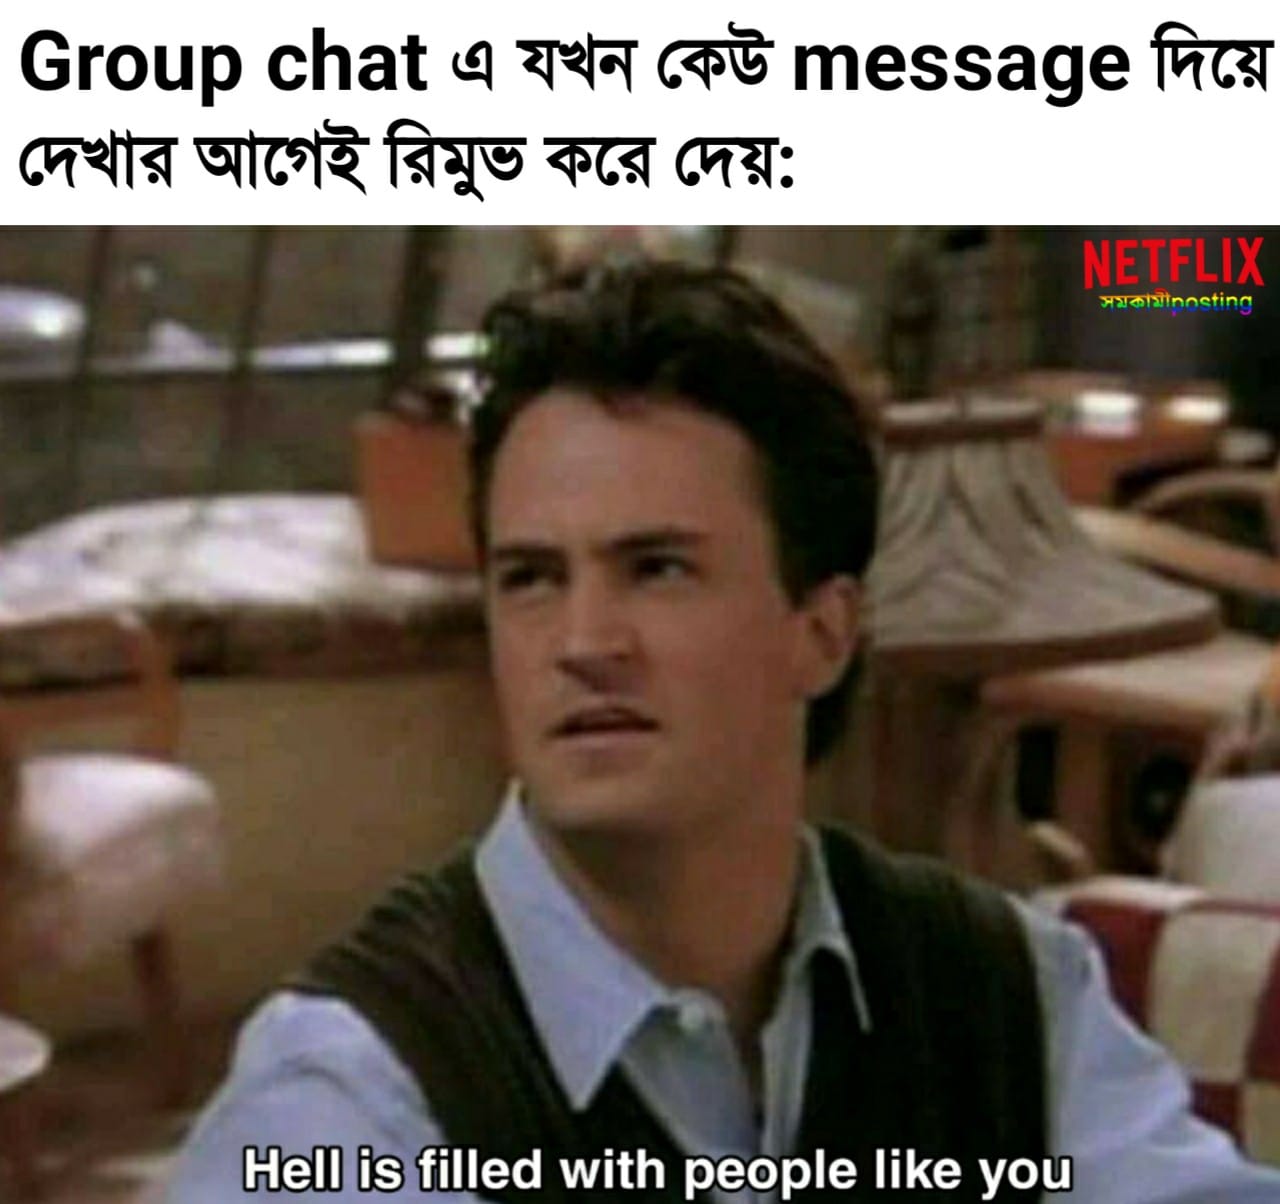
Caption: Group chat এ যখন কেউ  message দিয়ে দেখার আগেই রিমুভ করে দেয় :       Hell is filled with people like you
Label: non-hate